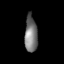
Tissue: lung
Cell type: Epithelial cells
Senescence score: 0.5469
Nuclear area (px): 455
Mean DAPI intensity: 119.024